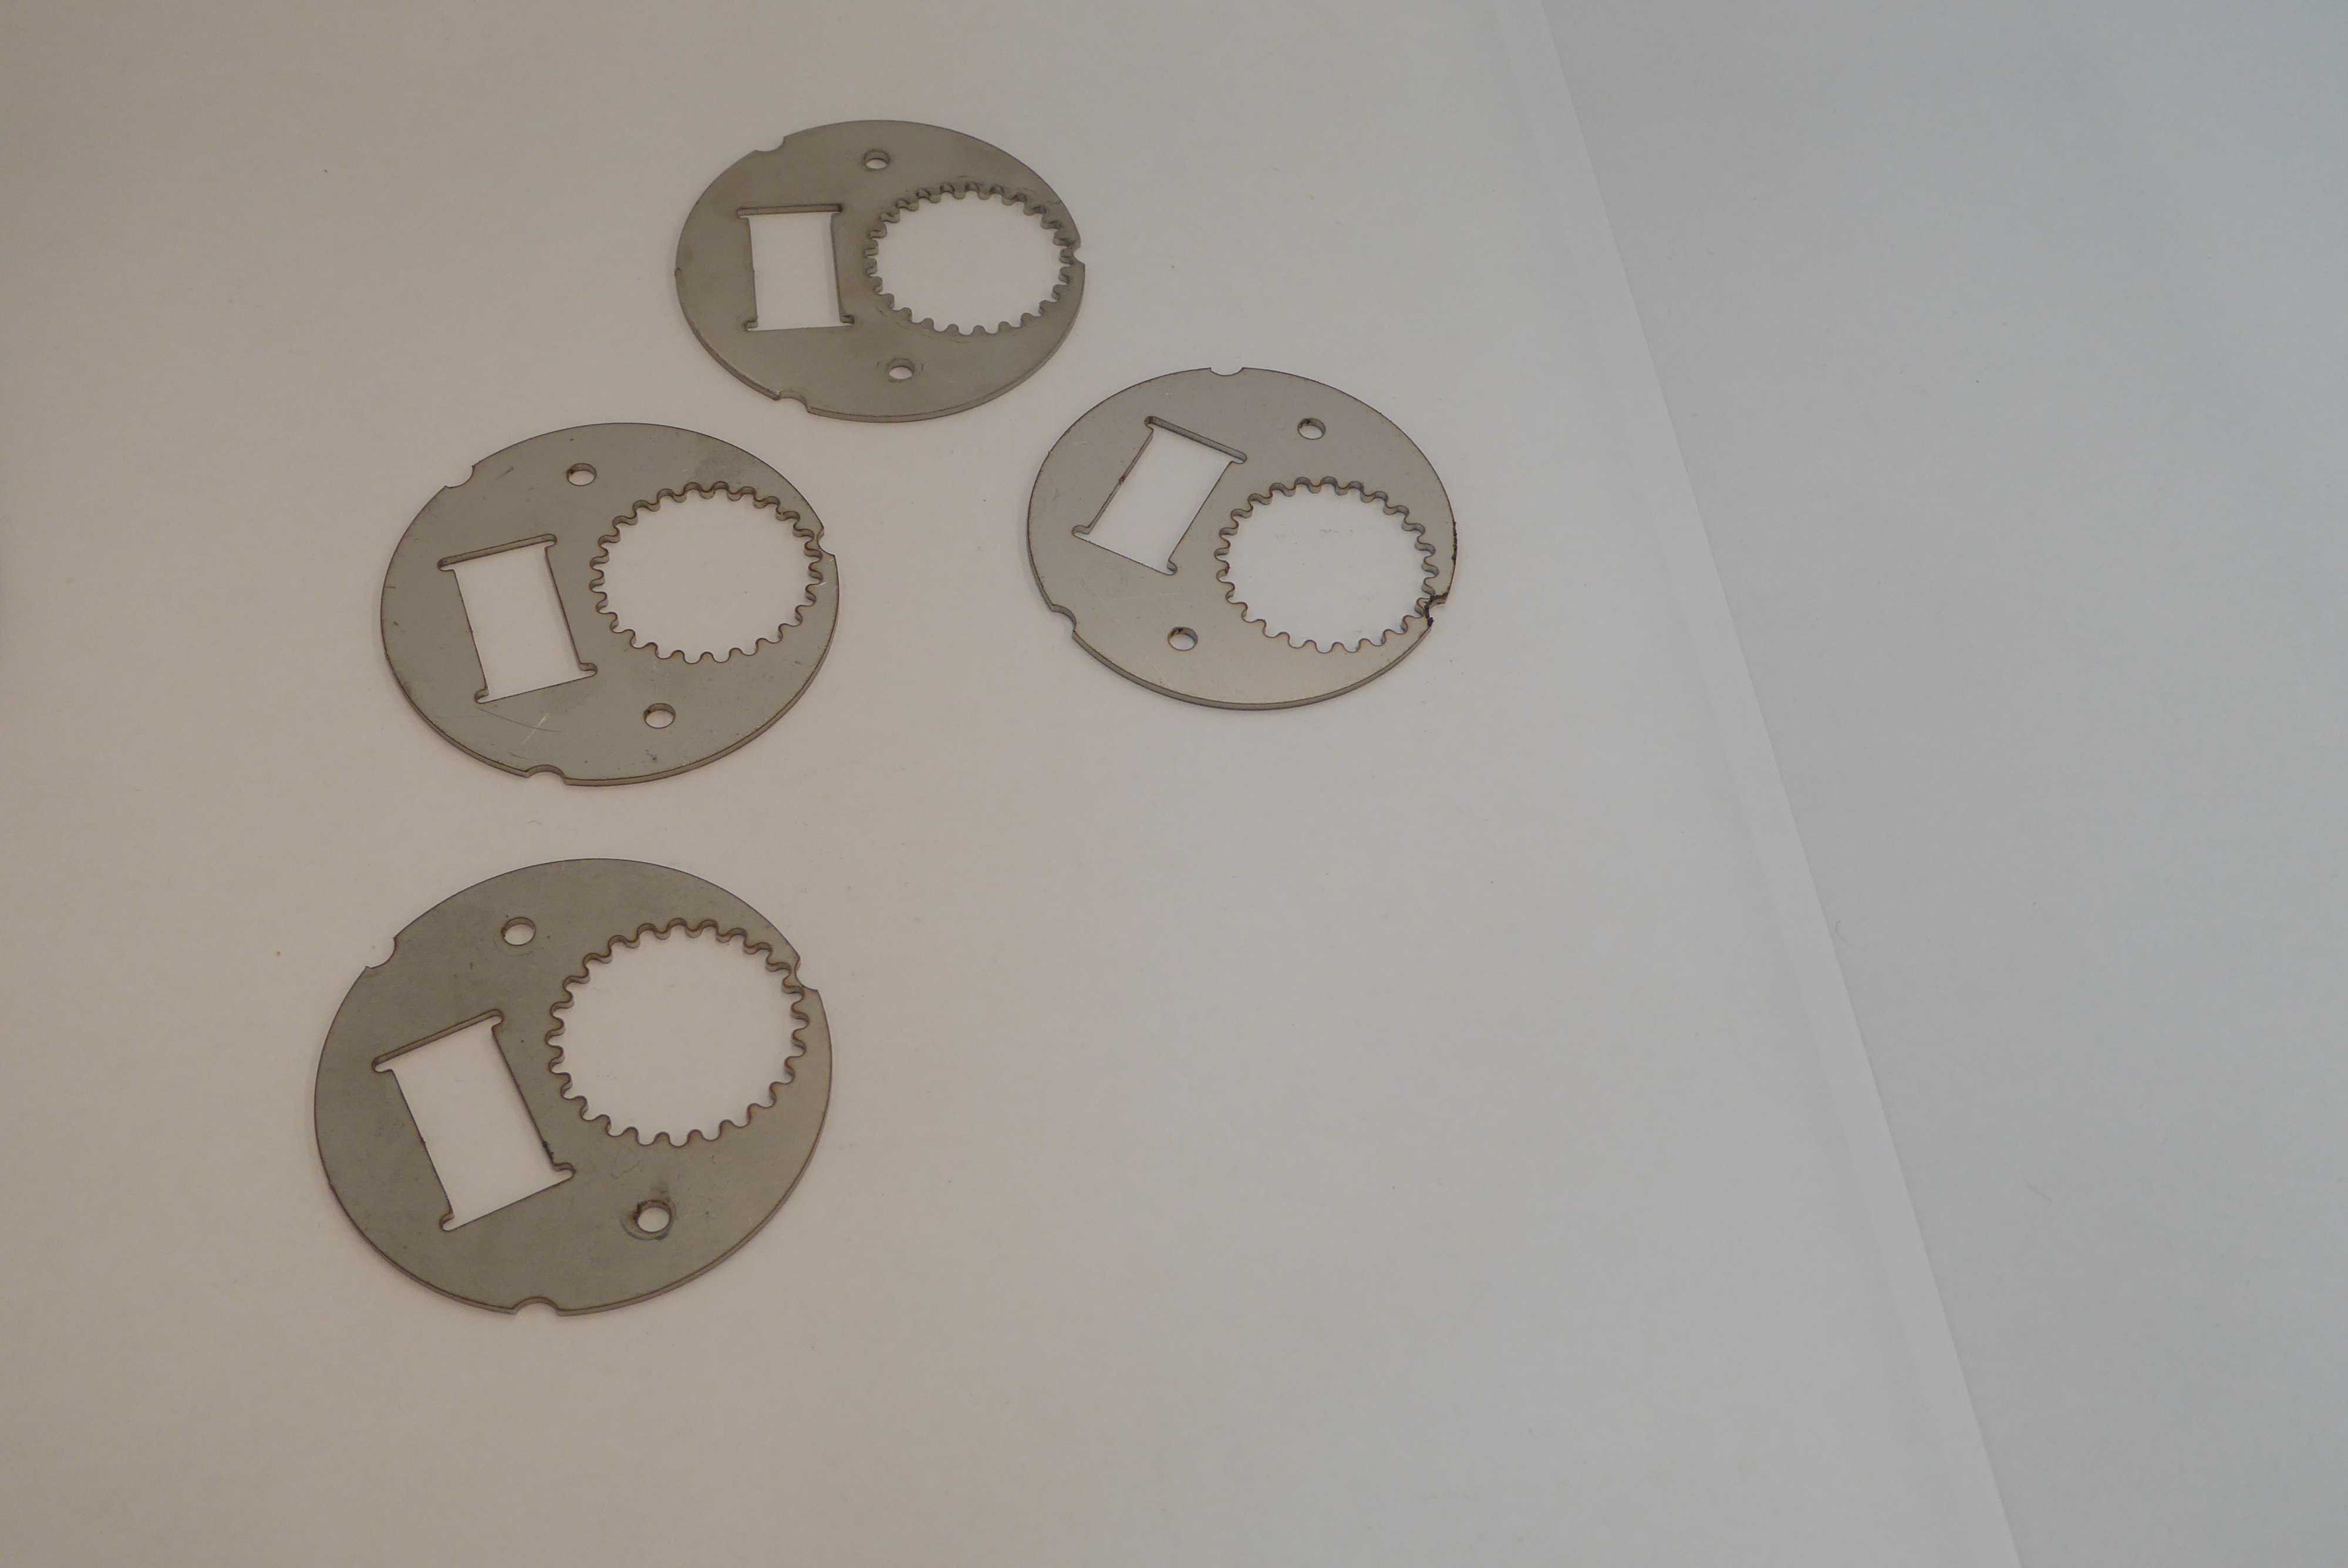
Label: Bottle Opener - Inlay